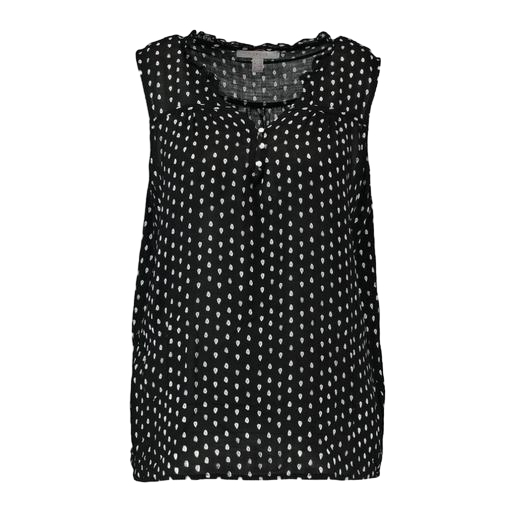
black sleeveless polka dot blouse, black sleeveless polka dot top, black printed v-neck sleeveless blouse, white background